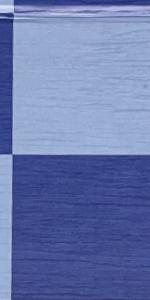
Label: Empty